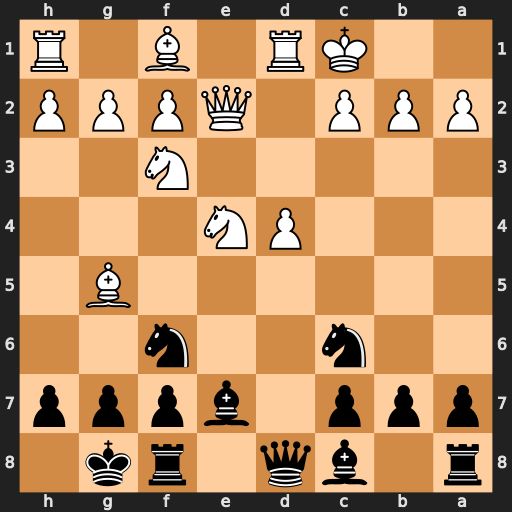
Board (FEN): r1bq1rk1/ppp1bppp/2n2n2/6B1/3PN3/5N2/PPP1QPPP/2KR1B1R
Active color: b
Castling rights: -
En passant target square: -
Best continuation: Nxe4 Bxe7 Qxe7